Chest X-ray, PA view. Patient: 63 years old, sex F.
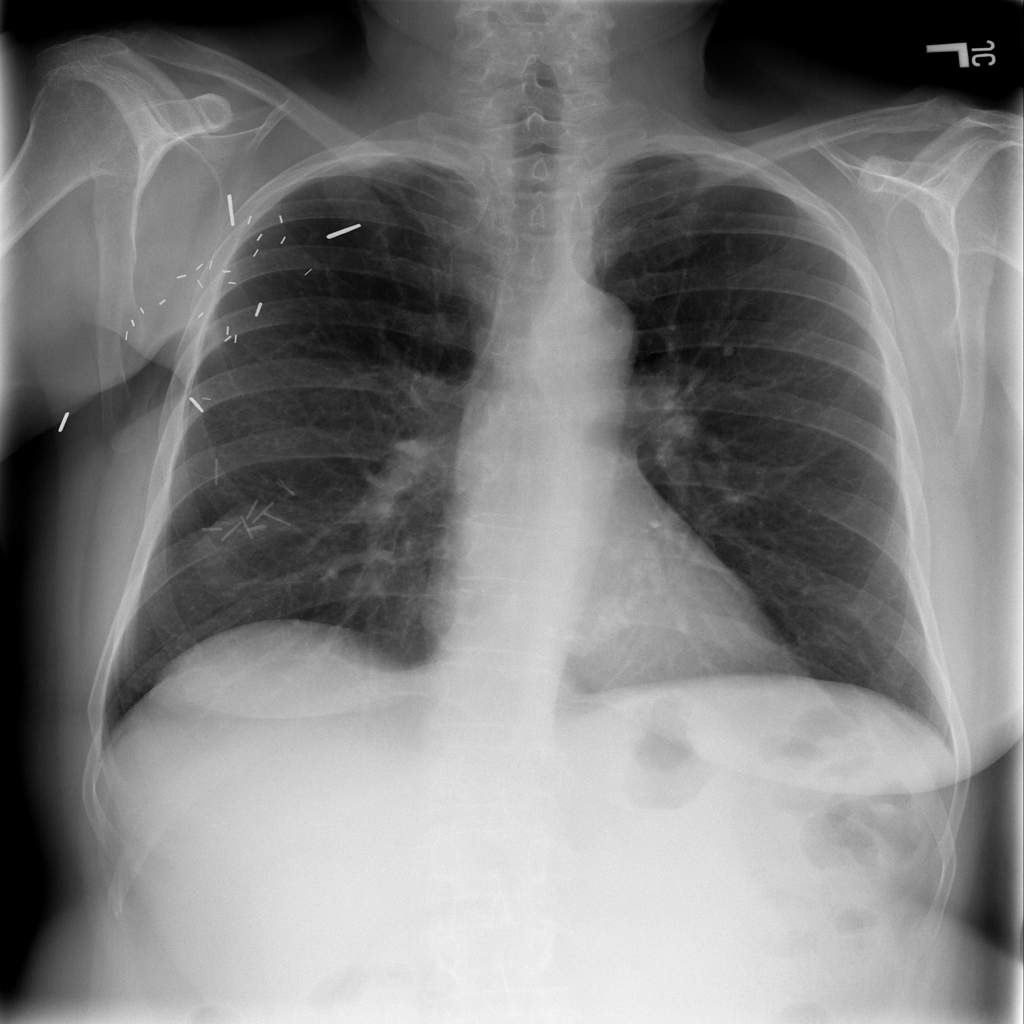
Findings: No Finding